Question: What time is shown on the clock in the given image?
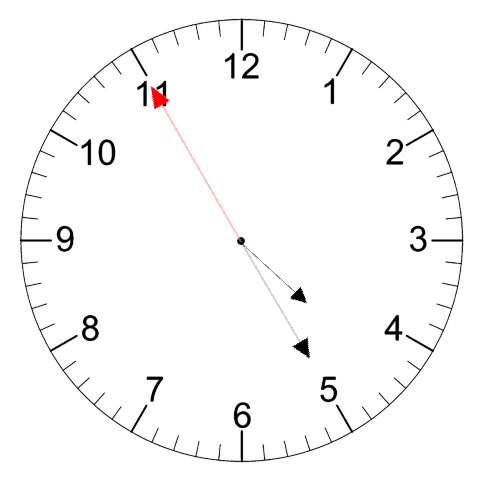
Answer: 04:24:55